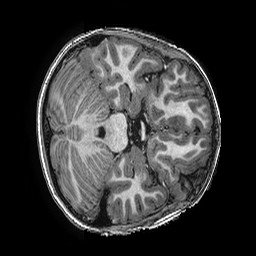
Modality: T1w
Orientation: axial
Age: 11
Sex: male
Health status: ill
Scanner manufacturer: ge
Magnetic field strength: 3 T
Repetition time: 0.0077 s
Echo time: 0.003436 s